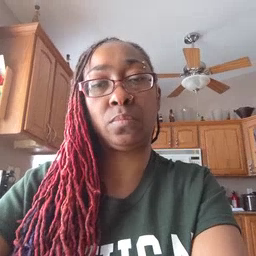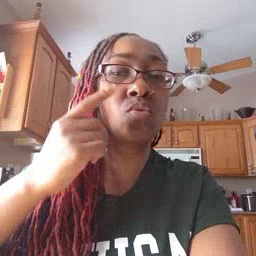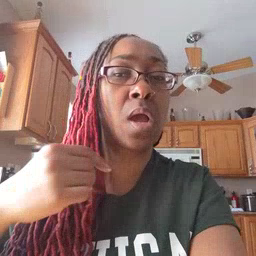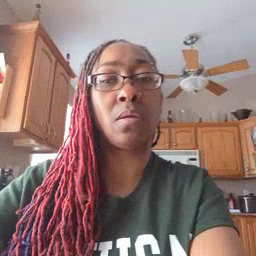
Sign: cry